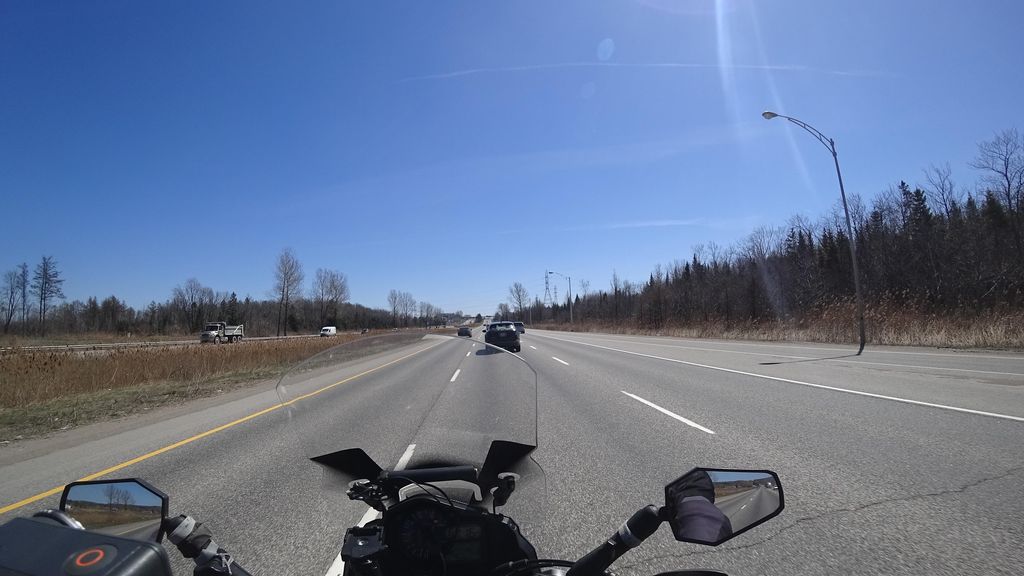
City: quebec_city